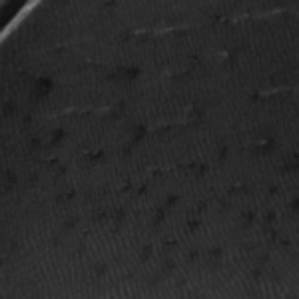
Label: frost